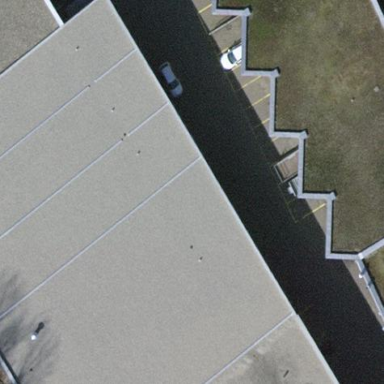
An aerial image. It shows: View of roof of building.